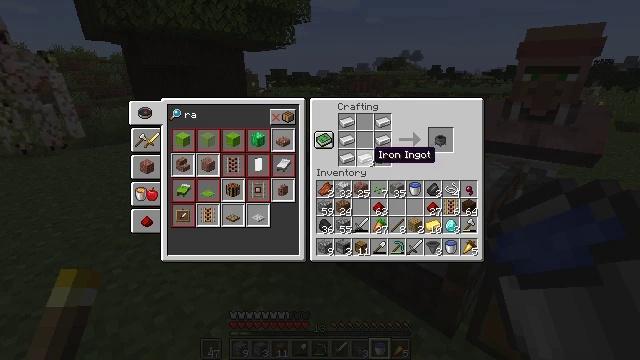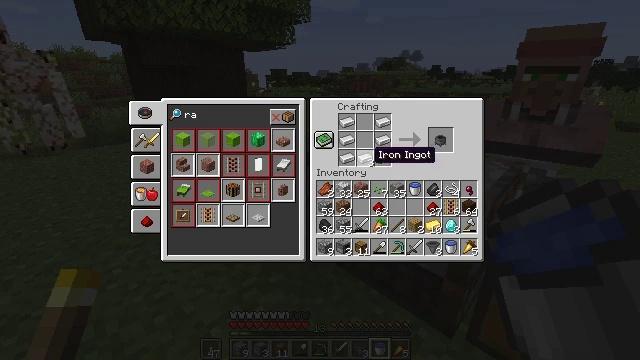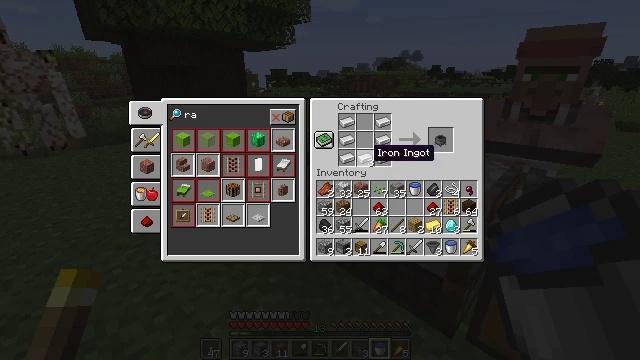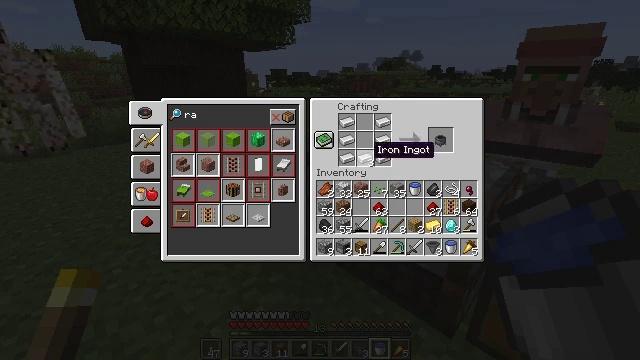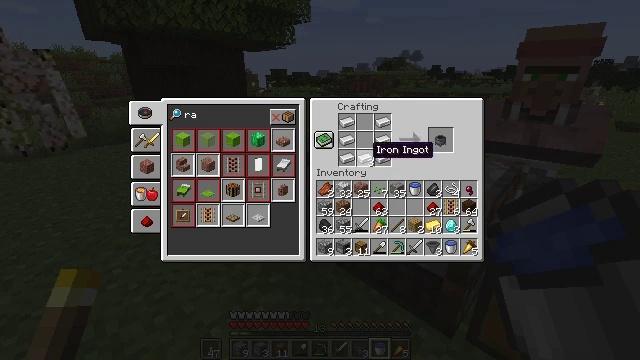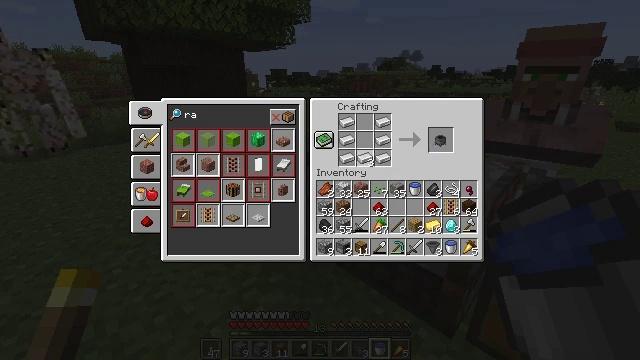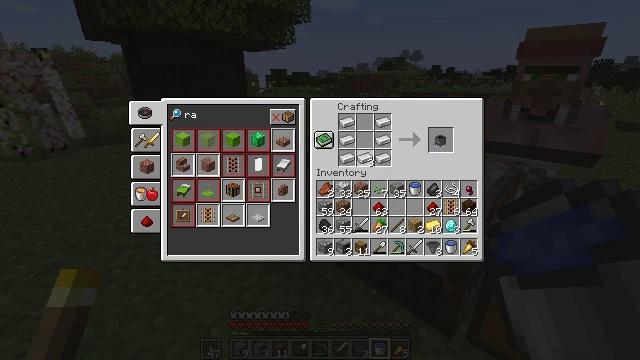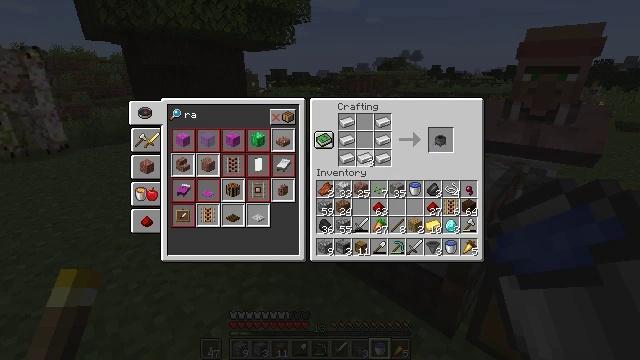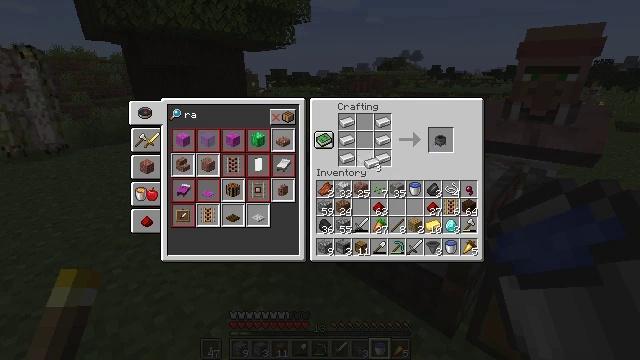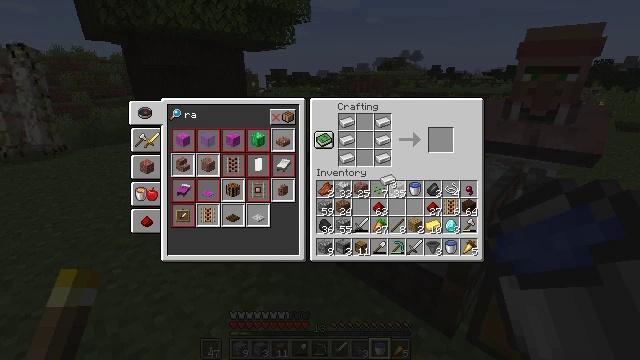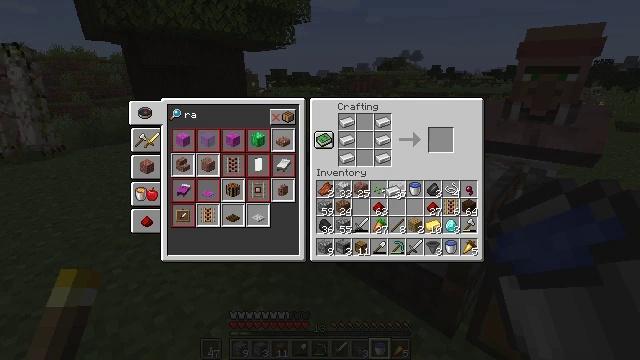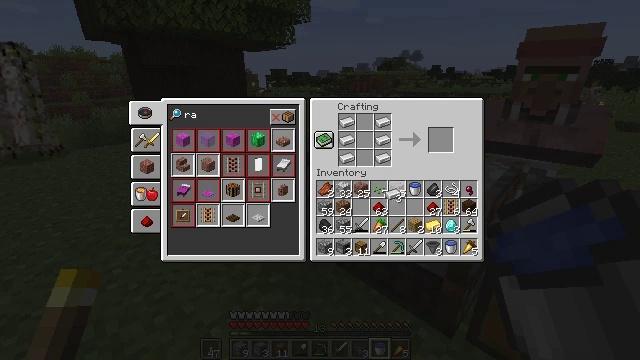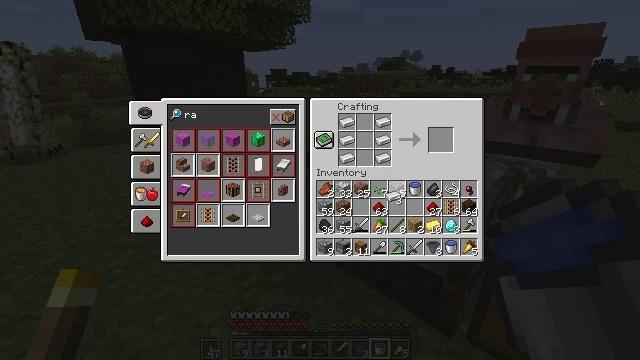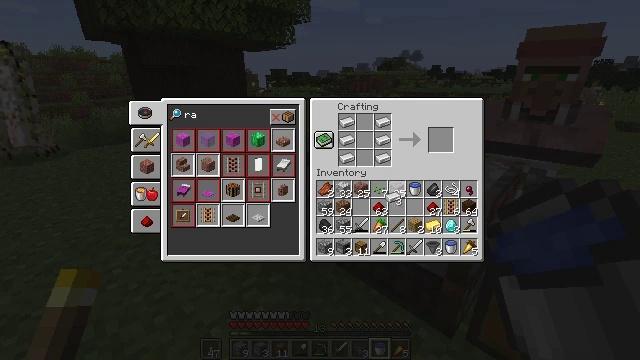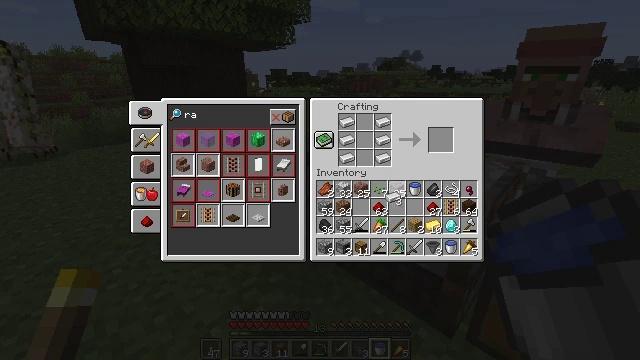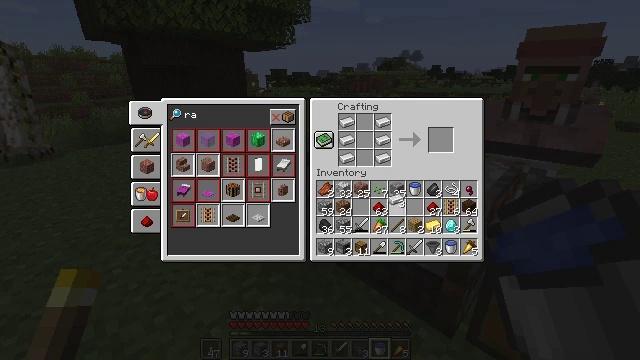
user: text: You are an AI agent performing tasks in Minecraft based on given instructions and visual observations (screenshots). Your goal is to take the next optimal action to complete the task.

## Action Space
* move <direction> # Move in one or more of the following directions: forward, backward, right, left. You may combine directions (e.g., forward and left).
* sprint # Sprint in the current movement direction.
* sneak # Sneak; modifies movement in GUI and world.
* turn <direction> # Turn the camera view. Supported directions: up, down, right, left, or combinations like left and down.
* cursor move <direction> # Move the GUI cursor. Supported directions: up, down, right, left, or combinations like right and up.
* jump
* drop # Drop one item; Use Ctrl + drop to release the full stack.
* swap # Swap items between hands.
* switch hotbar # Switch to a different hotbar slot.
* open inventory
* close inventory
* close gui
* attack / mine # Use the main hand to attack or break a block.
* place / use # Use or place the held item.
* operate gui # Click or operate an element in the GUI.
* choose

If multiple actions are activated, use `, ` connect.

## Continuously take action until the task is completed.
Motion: motion action
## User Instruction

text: Craft rails with iron ingots and a stick.
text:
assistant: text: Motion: no_op
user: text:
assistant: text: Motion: no_op
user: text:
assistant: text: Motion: no_op
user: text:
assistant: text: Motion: no_op
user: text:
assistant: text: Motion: attack / mine
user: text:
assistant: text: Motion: attack / mine
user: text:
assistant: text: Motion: attack / mine
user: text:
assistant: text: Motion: no_op
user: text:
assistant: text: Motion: turn right and down
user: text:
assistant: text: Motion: turn down
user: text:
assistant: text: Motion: no_op
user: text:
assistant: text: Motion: no_op
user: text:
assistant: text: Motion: no_op
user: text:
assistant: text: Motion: no_op
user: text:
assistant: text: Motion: no_op
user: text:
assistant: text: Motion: no_op
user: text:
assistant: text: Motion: no_op
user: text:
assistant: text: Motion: attack / mine
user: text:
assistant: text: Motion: attack / mine
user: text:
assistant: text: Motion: attack / mine
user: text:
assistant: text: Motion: no_op
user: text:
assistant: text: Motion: no_op
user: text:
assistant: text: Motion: no_op
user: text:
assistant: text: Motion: no_op
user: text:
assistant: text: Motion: no_op
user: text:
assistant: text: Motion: no_op
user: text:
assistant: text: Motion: no_op
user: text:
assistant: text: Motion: turn down
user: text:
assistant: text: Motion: no_op
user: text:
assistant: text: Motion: no_op